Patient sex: M
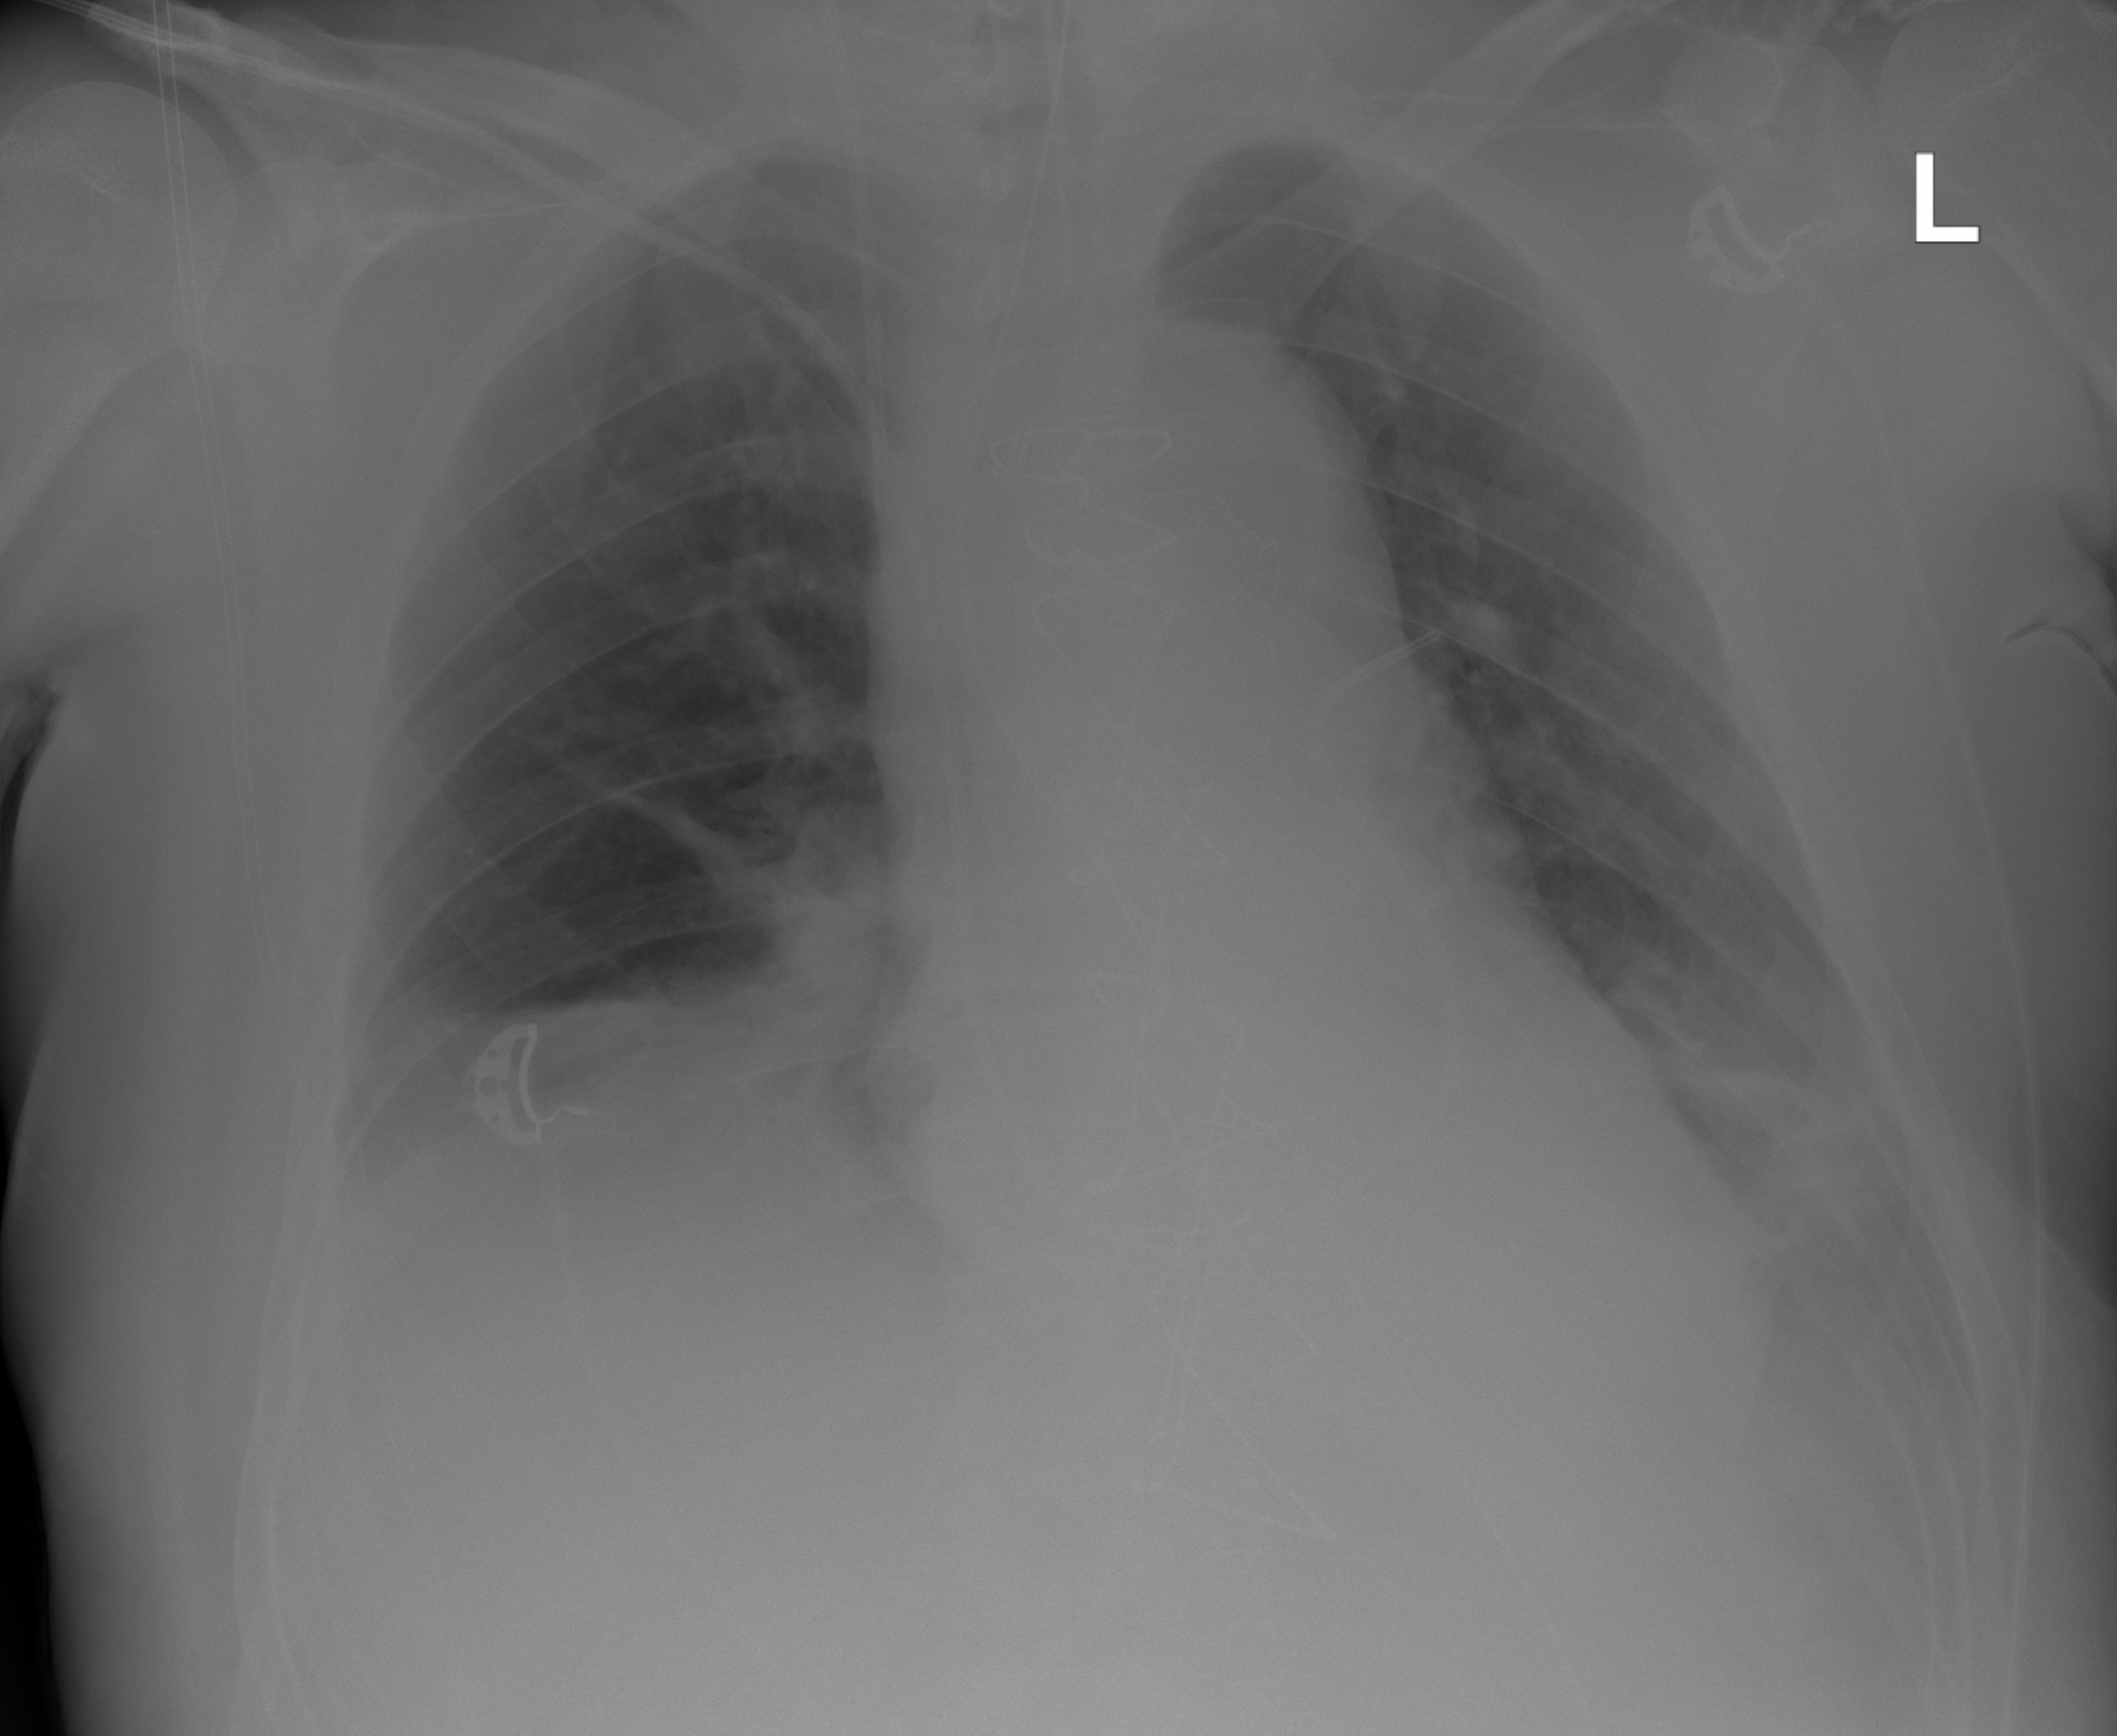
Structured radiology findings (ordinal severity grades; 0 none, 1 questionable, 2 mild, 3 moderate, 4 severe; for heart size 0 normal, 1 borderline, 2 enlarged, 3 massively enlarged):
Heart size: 0
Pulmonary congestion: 2
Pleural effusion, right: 2
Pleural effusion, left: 3
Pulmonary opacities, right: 0
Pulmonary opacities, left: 0
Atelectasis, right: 3
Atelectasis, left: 3